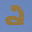
Label: 2